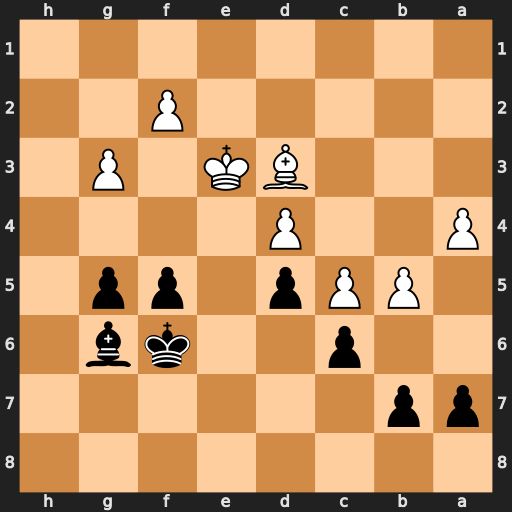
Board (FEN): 8/pp6/2p2kb1/1PPp1pp1/P2P4/3BK1P1/5P2/8
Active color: b
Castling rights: -
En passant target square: -
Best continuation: f4+ Kd2 Bxd3